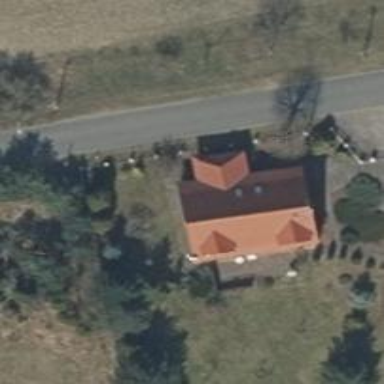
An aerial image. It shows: Gabled house with red roof oriented along its structure.